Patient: sex F, age 65
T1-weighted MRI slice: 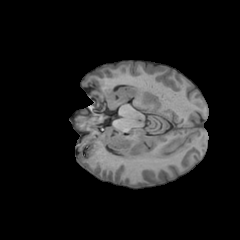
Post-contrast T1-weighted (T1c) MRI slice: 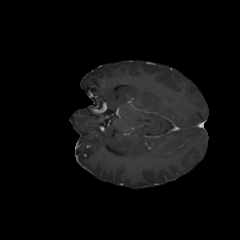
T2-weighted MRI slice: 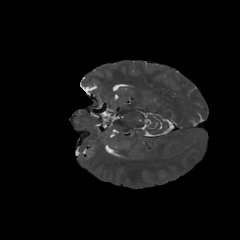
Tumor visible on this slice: yes
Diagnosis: Glioblastoma, IDH-wildtype
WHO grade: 4